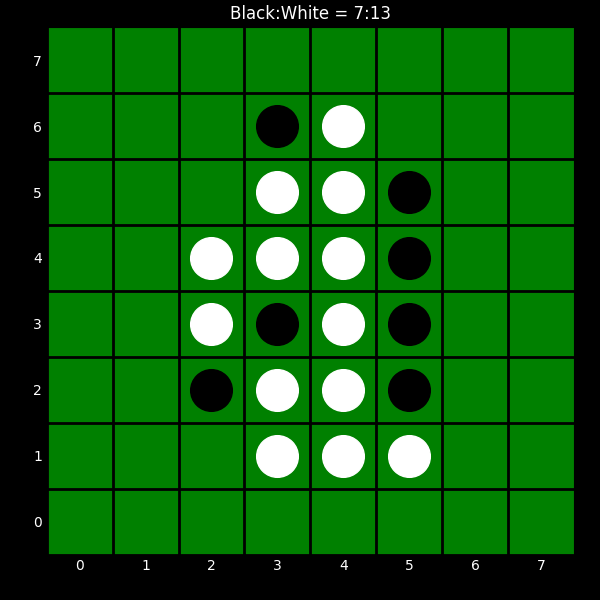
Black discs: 7
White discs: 13